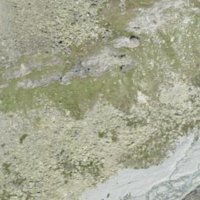
EUNIS habitat code: 31
Species observed at this site:
Cupido minimus
Erebia tyndarus
Aglais urticae
Vanessa cardui